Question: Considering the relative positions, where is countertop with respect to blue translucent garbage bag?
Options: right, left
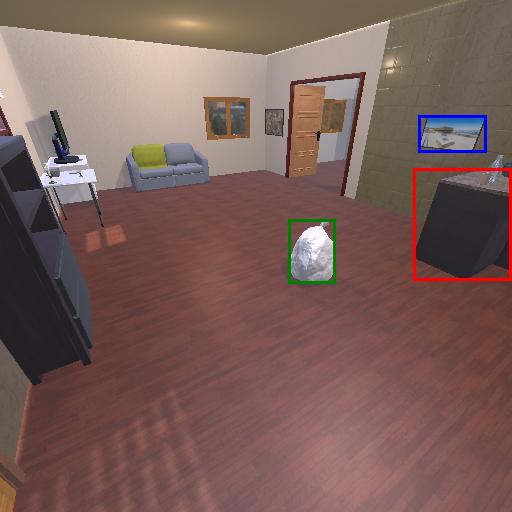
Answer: right